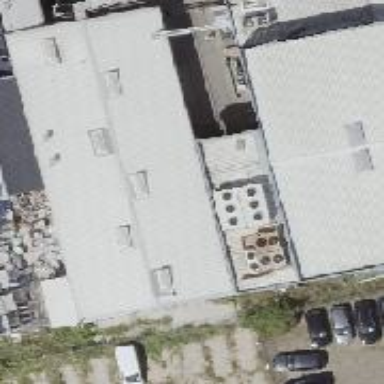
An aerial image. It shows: Commercial building.